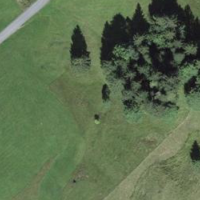
EUNIS habitat code: 26
Species observed at this site:
Epipactis palustris